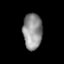
Tissue: lung
Cell type: Fibroblasts
Senescence score: 0.5696
Nuclear area (px): 678
Mean DAPI intensity: 144.705